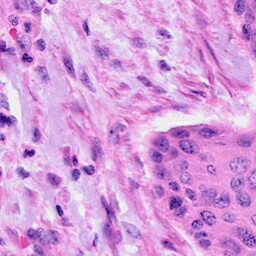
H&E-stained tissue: Cervix